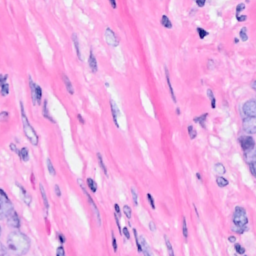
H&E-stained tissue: Breast